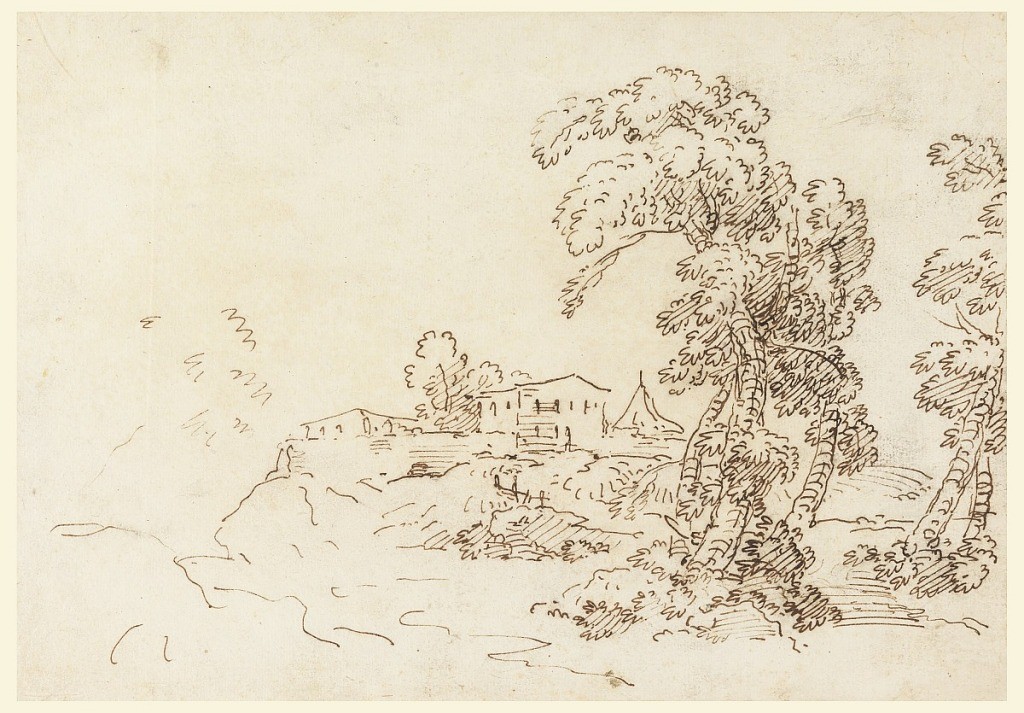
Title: View of a Farm
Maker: Carlo Marchionni, Italian, 1702–1786
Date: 1750–1770
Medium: Pen and ink on paper
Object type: Drawing
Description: Group of trees at right, in the foreground. The farm in the middle ground.